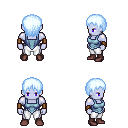
a pixel art fantasy rpg character, male body template, dark elf, purple skin, blue vest, white pants, white cyan plain hairstyle, leather bracers, maroon shoes, four views (front, back, left, right), 2x2 character sprite sheet, small pixel art, hard edges, no anti-aliasing